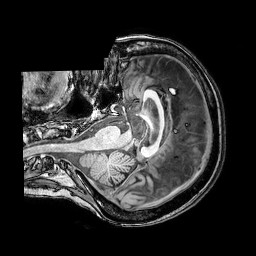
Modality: T1w
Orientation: axial
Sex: female
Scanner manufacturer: philips
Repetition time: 0.008106 s
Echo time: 0.00371 s